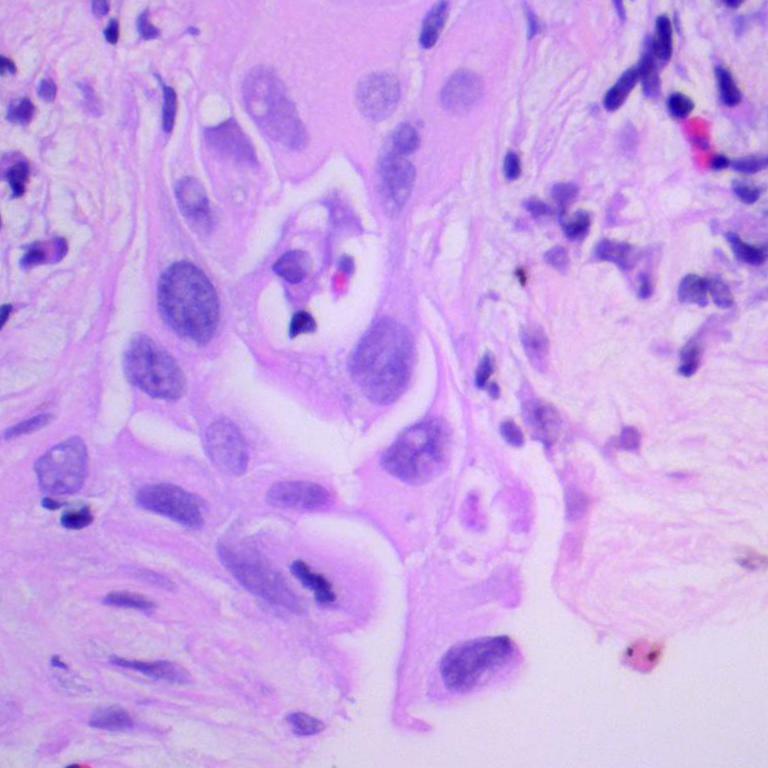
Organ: lung
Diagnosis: adenocarcinomas